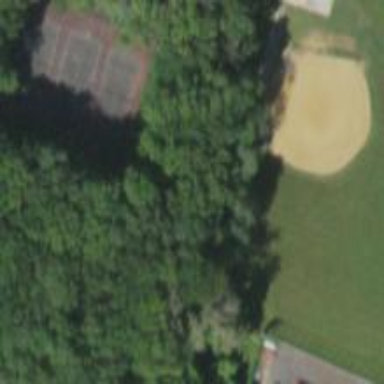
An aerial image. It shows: Tennis court in leisure pitch.